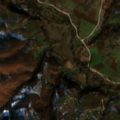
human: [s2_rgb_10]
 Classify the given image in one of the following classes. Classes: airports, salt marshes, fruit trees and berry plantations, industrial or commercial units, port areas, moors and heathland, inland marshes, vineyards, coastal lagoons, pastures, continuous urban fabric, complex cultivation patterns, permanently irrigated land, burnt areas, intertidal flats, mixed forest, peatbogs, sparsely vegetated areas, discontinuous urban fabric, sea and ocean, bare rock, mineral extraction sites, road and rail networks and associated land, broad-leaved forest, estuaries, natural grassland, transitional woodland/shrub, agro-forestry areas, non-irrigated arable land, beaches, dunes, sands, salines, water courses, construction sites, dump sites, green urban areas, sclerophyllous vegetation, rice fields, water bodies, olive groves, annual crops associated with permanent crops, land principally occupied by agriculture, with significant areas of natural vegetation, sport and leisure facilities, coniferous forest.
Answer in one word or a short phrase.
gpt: non-irrigated arable land, pastures, land principally occupied by agriculture, with significant areas of natural vegetation, broad-leaved forest